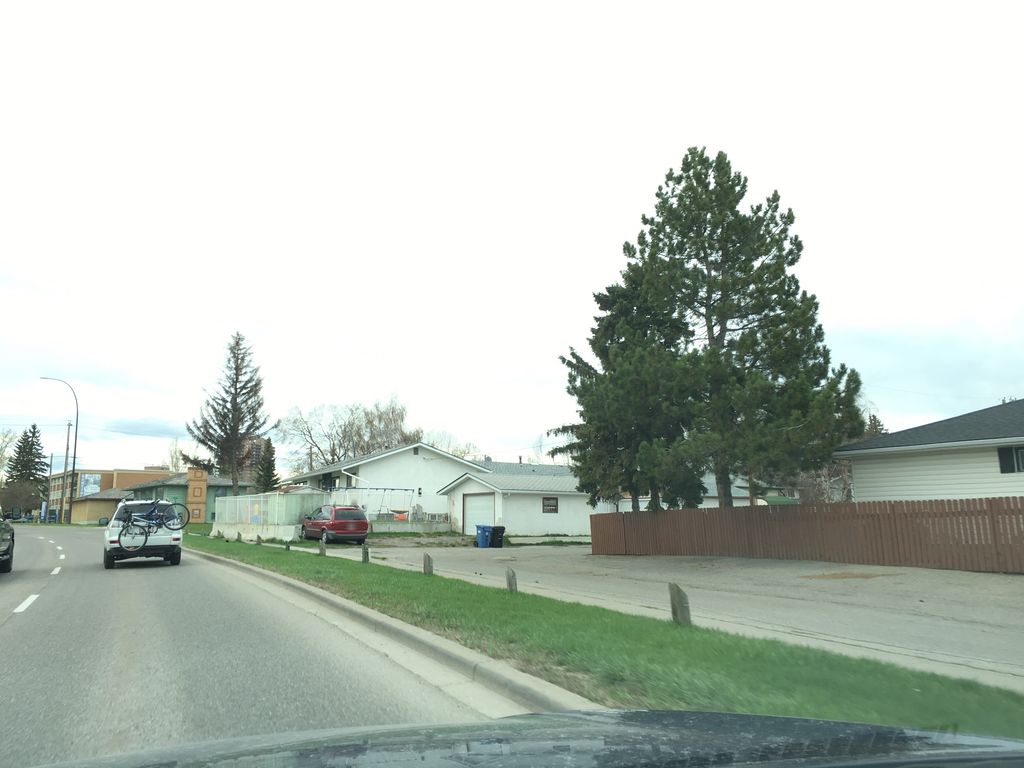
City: calgary